Question: I am searching for Volume Slider that looks and behave just like VLC's slider.

I found the following post about how to style the slider: <URL>
but I also want the same behavior...
What is the difference between the behaviors:
When you click on the slider [at the WPF] and move the mouse on the slider area (while mouse button still being hold) it should move the slider also to the position of the mouse on the slider.
I couldn't find how to do it.. maybe I should use something different than Slider?
Thanks for the help!
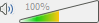
Answer: There is a property on the slider called <URL> that sets the slider to the correct value but only when you click it doesn't update as you drag.
To update as you drag you have to update the value yourself when the mouse is moved, the method <URL> gives you the correct value, the track is part of the sliders template.
Example
'''
public class DraggableSlider : Slider
{
public DraggableSlider()
{
this.IsMoveToPointEnabled = true;
}
private Track track;
public override void OnApplyTemplate()
{
base.OnApplyTemplate();
track = Template.FindName("PART_Track", this) as Track;
}
protected override void OnMouseMove(MouseEventArgs e)
{
base.OnMouseMove(e);
if(e.LeftButton == MouseButtonState.Pressed && track != null)
{
Value = track.ValueFromPoint(e.GetPosition(track));
}
}
protected override void OnPreviewMouseDown(MouseButtonEventArgs e)
{
base.OnPreviewMouseDown(e);
((UIElement)e.OriginalSource).CaptureMouse();
}
protected override void OnPreviewMouseUp(MouseButtonEventArgs e)
{
base.OnPreviewMouseUp(e);
((UIElement)e.OriginalSource).ReleaseMouseCapture();
}
}
'''
The OnPreviewMouseUp/Down overrides capture the mouse, I tried VLC and that doesn't capture the mouse so you could remove them if you wanted. Capturing the mouse allows the value to change even if the mouse leaves the control similar to how scrollbars work.